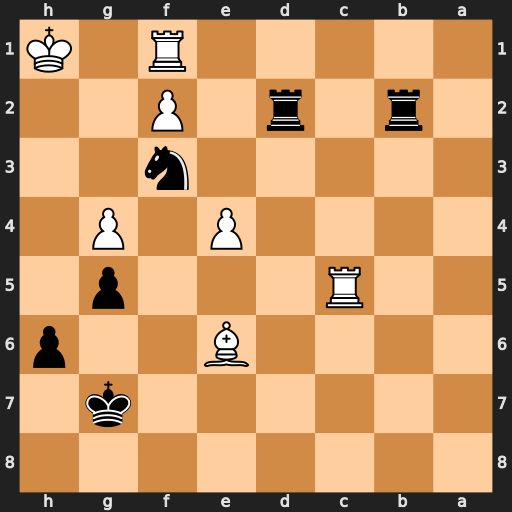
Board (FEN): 8/6k1/4B2p/2R3p1/4P1P1/5n2/1r1r1P2/5R1K
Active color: b
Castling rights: -
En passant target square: -
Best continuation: Rxf2 Rxf2 Rxf2